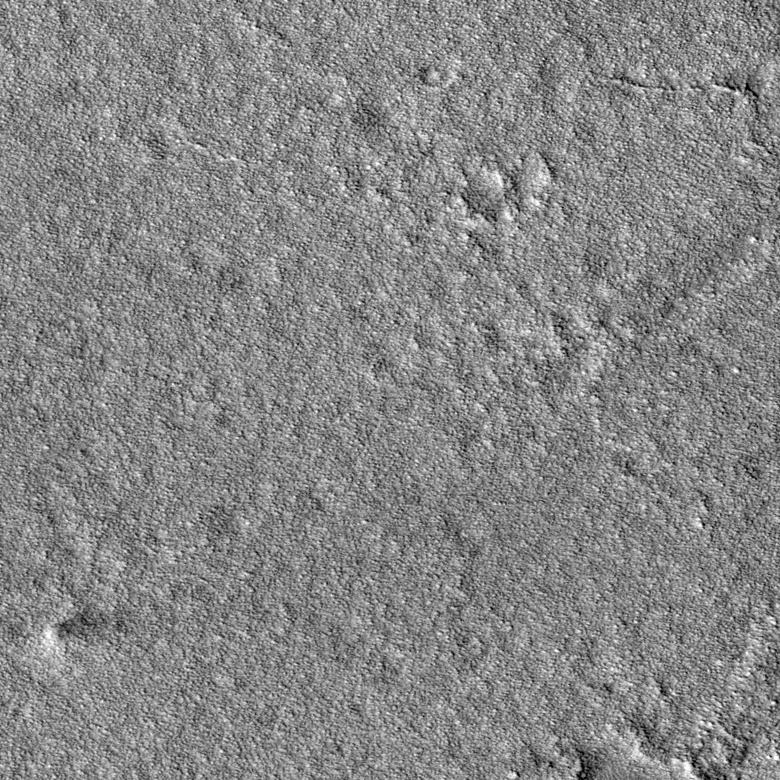
Label: dustdevil